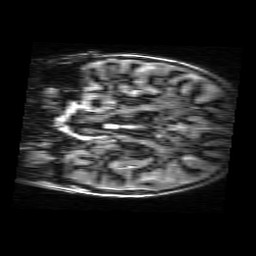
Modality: MP2RAGE
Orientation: coronal
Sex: male
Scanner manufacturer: siemens
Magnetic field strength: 3 T
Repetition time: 5 s
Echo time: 0.00355 s